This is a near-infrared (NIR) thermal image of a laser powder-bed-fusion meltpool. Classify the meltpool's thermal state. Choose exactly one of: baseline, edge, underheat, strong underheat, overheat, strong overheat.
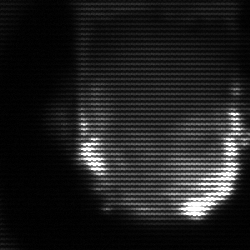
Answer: baseline